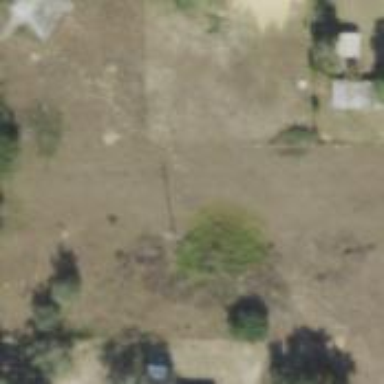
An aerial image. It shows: Power pole.